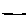
Label: line